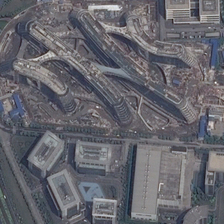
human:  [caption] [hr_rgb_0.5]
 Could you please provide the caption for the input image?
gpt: many buildings and green trees are in a commercial area .

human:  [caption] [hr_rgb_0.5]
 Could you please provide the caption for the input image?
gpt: many buildings and green trees are in a commercial area .

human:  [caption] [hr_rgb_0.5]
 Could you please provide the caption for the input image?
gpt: many buildings and green trees are in a commercial area .

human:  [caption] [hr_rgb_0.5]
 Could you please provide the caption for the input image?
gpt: many buildings and green trees are in a commercial area .

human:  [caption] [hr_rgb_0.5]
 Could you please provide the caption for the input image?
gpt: many buildings and green trees are in a commercial area .